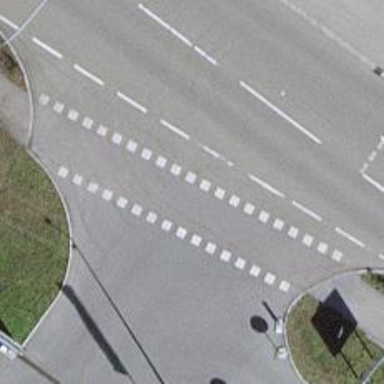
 also shared by pedestrians. Both the cycleway and footway surfaces are asphalt."